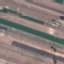
Land use / land cover class: AnnualCrop